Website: apple
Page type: billing-address
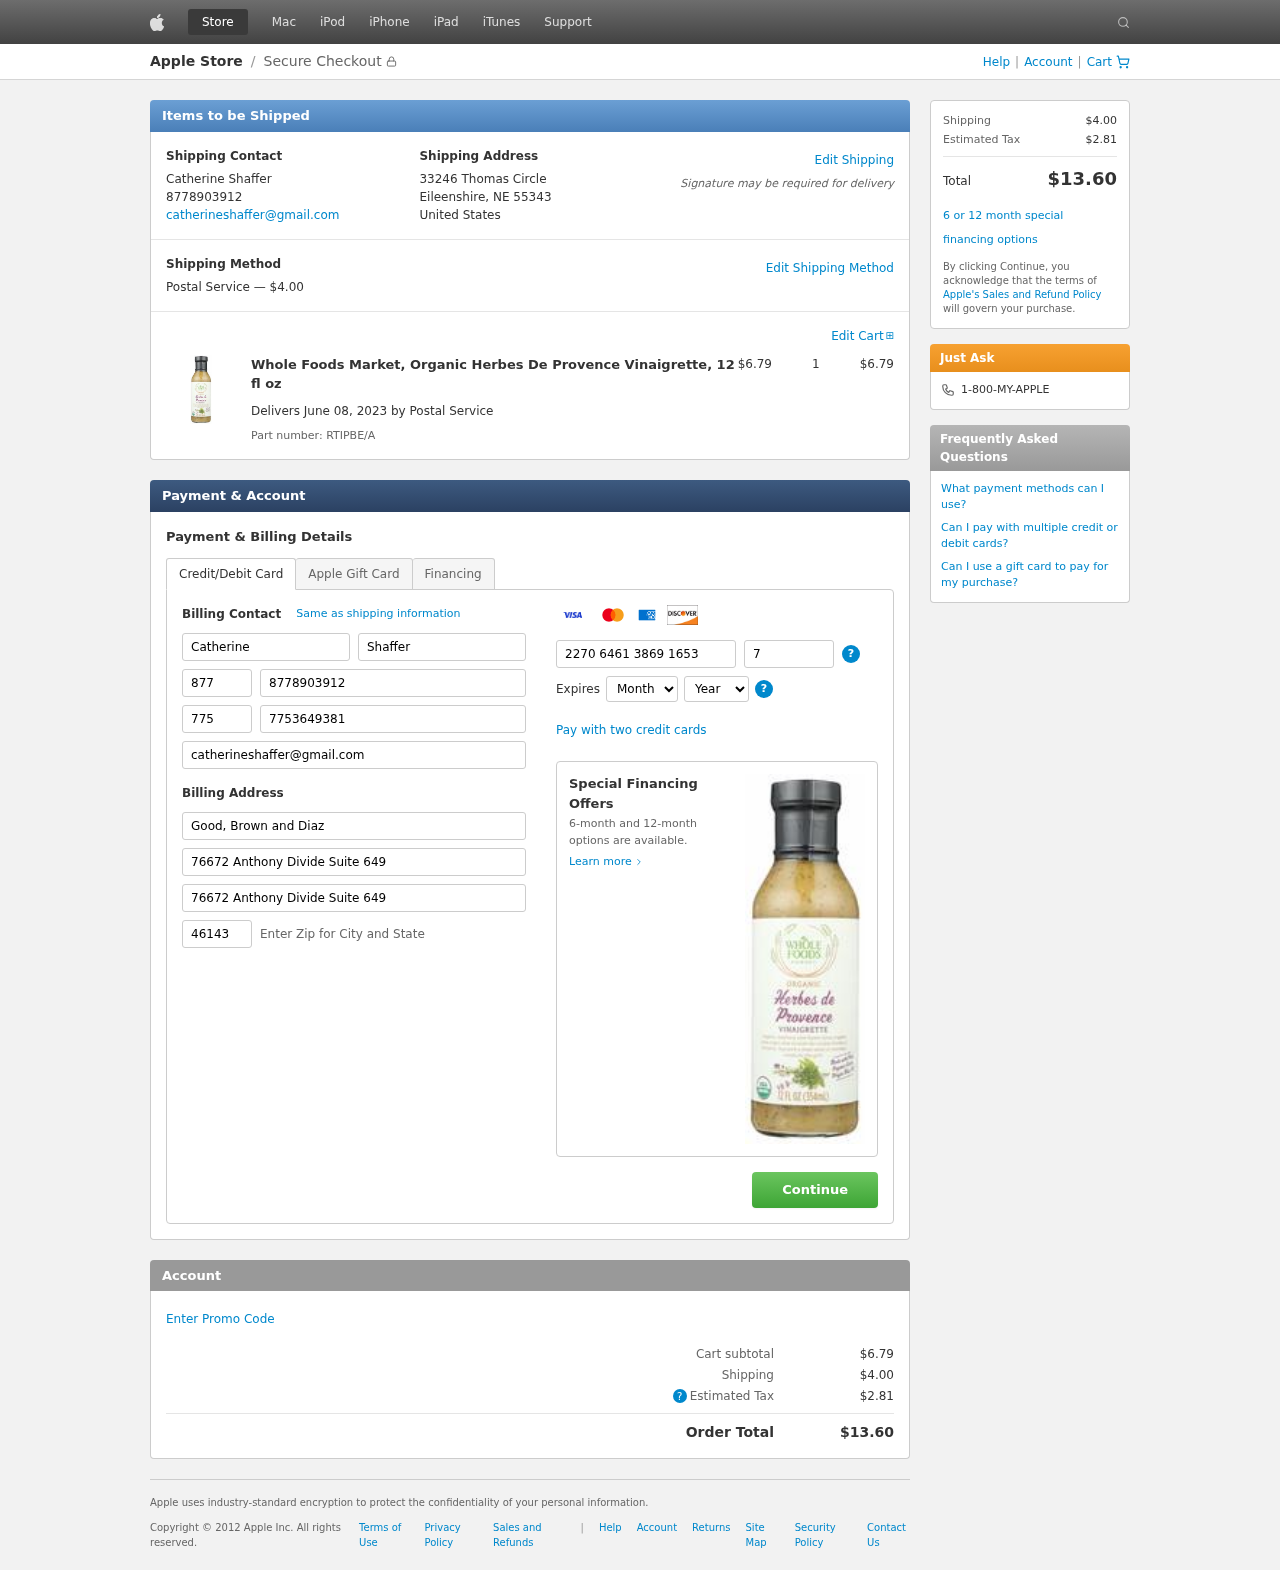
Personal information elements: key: PII_CARD_CVV
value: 740
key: PII_CARD_EXPIRY_MONTH
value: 12
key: PII_CARD_EXPIRY_YEAR
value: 26
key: PII_CARD_NUMBER
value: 2270 6461 3869 1653
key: PII_CITY_STATE_ZIP
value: Eileenshire, NE 55343
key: PII_COMPANY
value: Good, Brown and Diaz
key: PII_COUNTRY
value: United States
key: PII_EMAIL
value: catherineshaffer@gmail.com
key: PII_FIRSTNAME
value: Catherine
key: PII_FULLNAME
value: Catherine Shaffer
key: PII_LASTNAME
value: Shaffer
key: PII_PHONE
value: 8778903912
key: PII_PHONE_ALT
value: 7753649381
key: PII_PHONE_ALT_AREA
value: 775
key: PII_PHONE_AREA
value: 877
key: PII_POSTCODE2
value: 46143
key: PII_STREET
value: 33246 Thomas Circle
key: PII_STREET2
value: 76672 Anthony Divide Suite 649
Product elements: key: PRODUCT1_NAME
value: Whole Foods Market, Organic Herbes De Provence Vinaigrette, 12 fl oz
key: PRODUCT1_PRICE
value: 6.79
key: PRODUCT1_QUANTITY
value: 1
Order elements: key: ORDER_SHIPPING_COST
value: $4.00
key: ORDER_SUBTOTAL
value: $6.79
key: ORDER_DELIVERY_DATE
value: June 08, 2023
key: ORDER_PART_NUMBER
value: RTIPBE/A
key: ORDER_TAX
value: $2.81
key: ORDER_TOTAL
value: $13.60